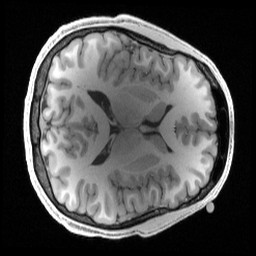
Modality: T1w
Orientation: axial
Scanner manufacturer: siemens
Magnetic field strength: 3 T
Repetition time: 2.4 s
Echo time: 0.00222 s